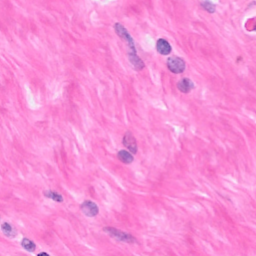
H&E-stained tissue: Breast